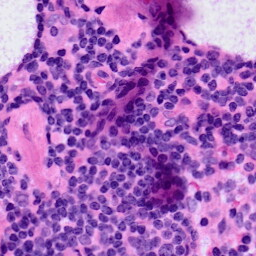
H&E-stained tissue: LymphNode